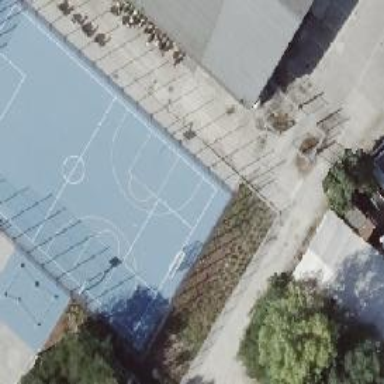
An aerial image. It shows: Basketball court on pitch.